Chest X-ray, AP view. Patient: 37 years old, sex F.
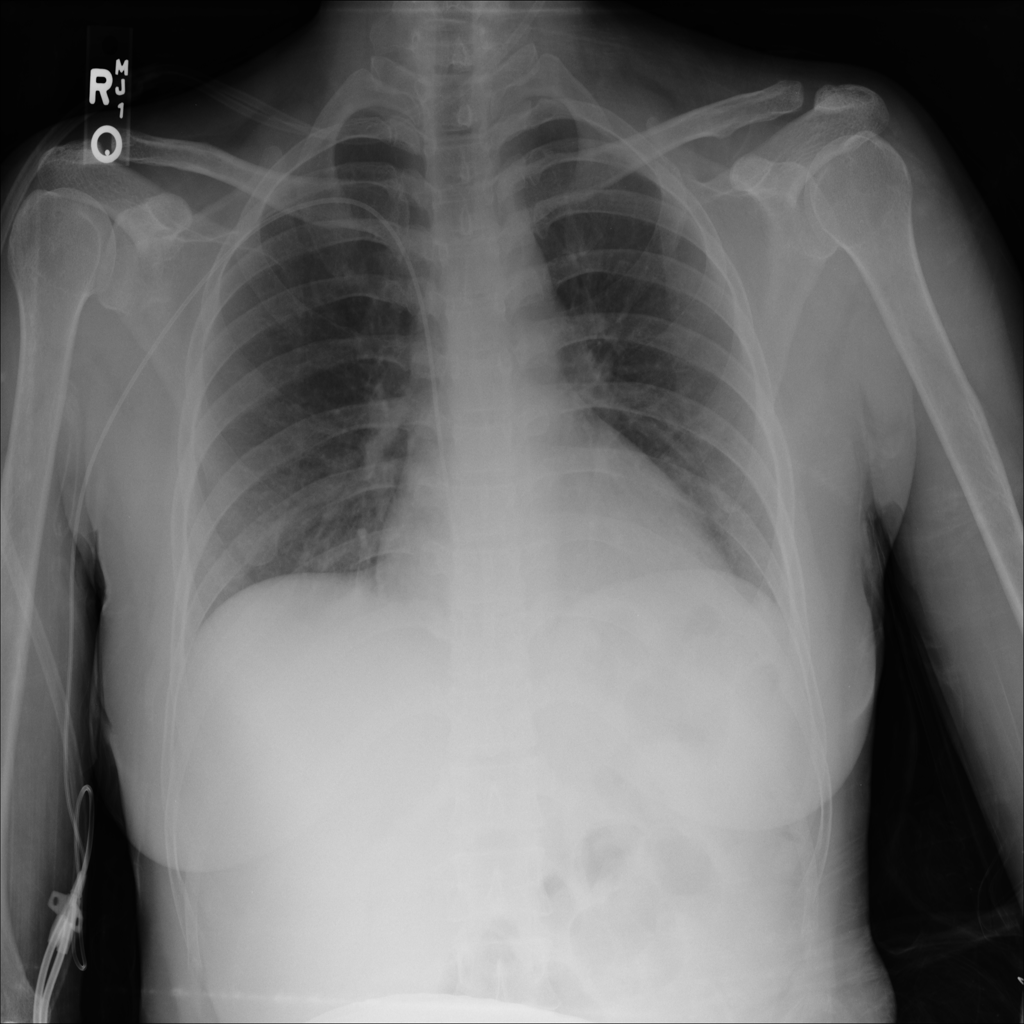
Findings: No Finding